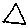
Label: triangle